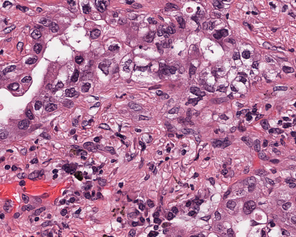
Tumor epithelial tissue: yes
Tumor-associated stroma tissue: yes
Normal tissue: no